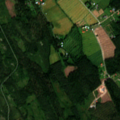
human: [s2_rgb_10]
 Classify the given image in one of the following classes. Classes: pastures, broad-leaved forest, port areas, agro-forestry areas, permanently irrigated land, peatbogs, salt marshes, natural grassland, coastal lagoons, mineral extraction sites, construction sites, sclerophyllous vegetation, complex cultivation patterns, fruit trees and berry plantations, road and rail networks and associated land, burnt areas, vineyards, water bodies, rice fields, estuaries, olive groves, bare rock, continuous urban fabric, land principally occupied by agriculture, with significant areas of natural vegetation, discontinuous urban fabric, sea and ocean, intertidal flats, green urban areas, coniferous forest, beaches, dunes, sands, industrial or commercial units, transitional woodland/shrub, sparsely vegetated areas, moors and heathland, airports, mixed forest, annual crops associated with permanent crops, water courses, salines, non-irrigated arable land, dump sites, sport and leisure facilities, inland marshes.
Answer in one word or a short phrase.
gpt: industrial or commercial units, non-irrigated arable land, coniferous forest, mixed forest, transitional woodland/shrub